Question: I am having WebAPI project which wants to use Azure Storage. So, I tried to add nuget package WindowsAzure.Storage both the way using Package Manager Console and Finding from Manage nuget package. Both the way doesn't work for me. Is it Nuget manager production issue?
It is giving me the below error when I tried to install via PM Console :

Please advise is it the issue with my visual studio/nuget package/azure sdk or something else??
Note: I am using VS Ultimate 2013. (I have also tried in VS 2015 Preview).
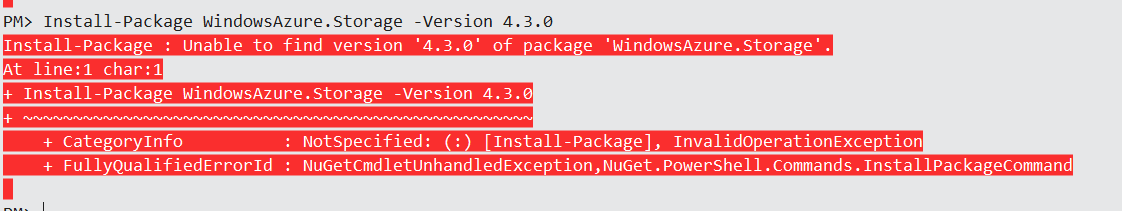
Answer: You may have restricted your package sources. At the top of the Package Manager Console window, there is a Package Source drop-down. You should have "All" or "nuget.org" selected, and "nuget.org" available.
If "nuget.org" isn't in the drop down, you'll need to click the gear icon to the right of the drop-won and make sure you have the following checked (or add it if it isn't there):